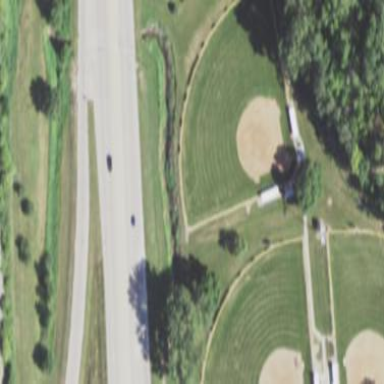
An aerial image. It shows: Baseball pitch for leisure land.